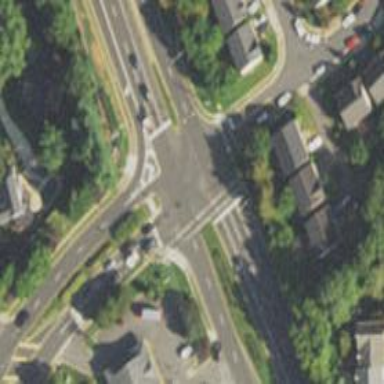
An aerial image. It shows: Unmarked crossing on footway.